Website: lowes
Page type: billing-address
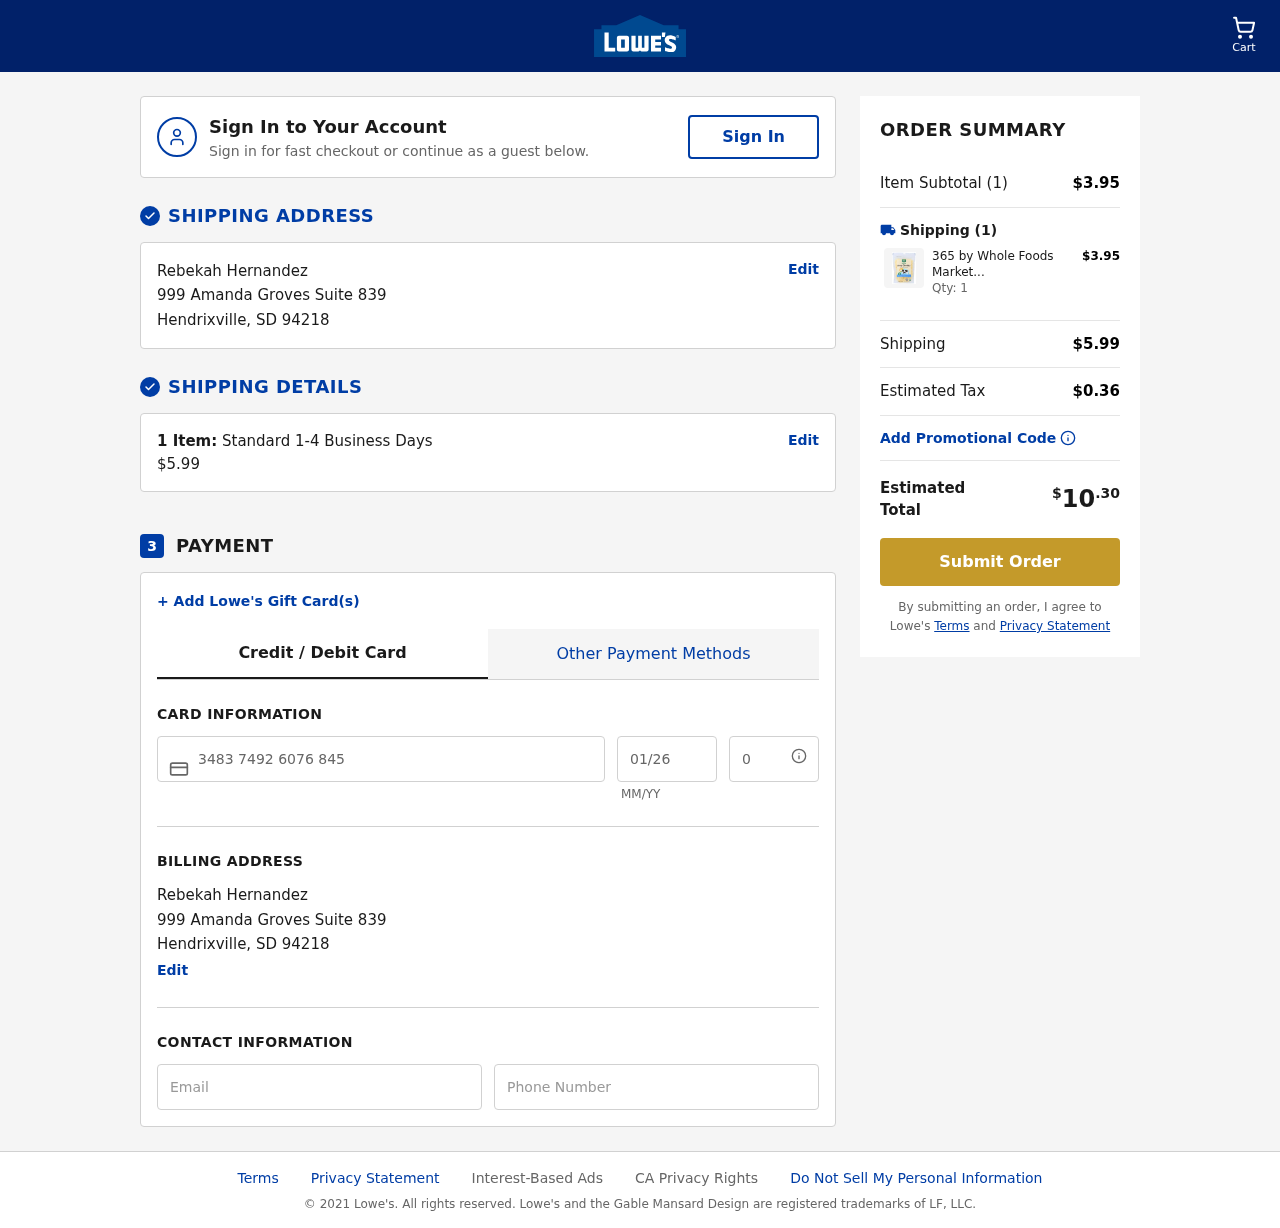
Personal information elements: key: PII_CARD_CVV
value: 0337
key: PII_CARD_EXPIRY
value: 01/26
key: PII_CARD_NUMBER
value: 3483 7492 6076 845
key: PII_CITY
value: Hendrixville
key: PII_EMAIL
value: rebekahhernandez@yahoo.com
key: PII_FULLNAME
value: Rebekah Hernandez
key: PII_PHONE
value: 2478277601
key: PII_POSTCODE
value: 94218
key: PII_STATE_ABBR
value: SD
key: PII_STREET
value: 999 Amanda Groves Suite 839
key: PII_FULLNAME2
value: Rebekah Hernandez
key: PII_CITY2
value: Hendrixville
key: PII_STATE_ABBR2
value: SD
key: PII_POSTCODE_FULL
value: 94218
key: PII_POSTCODE_NUMERIC
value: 94218
Product elements: key: PRODUCT1_NAME
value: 365 by Whole Foods Market, Organic Cheese Shreds, Mild Cheddar, 8 Ounce
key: PRODUCT1_PRICE
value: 3.95
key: PRODUCT1_QUANTITY
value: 1
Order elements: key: ORDER_NUM_ITEMS
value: Cart
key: ORDER_NUM_ITEMS
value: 1 Item:
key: ORDER_NUM_ITEMS
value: Item Subtotal (1)
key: ORDER_SHIPPING_COST
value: $5.99
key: ORDER_SUBTOTAL
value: $3.95
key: ORDER_TAX
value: $0.36
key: ORDER_TOTAL
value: $10.30